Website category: jobs
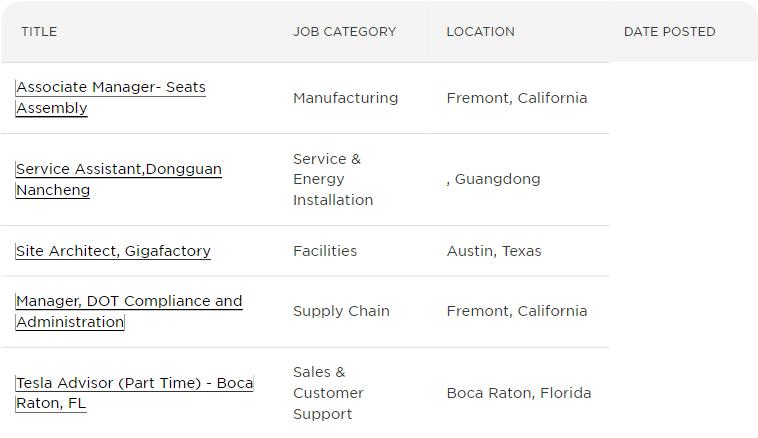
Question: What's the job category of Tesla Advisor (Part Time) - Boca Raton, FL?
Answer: Sales & Customer Support

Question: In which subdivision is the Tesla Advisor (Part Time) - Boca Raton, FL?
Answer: Sales & Customer Support

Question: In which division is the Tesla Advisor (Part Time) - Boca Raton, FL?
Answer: Sales & Customer Support

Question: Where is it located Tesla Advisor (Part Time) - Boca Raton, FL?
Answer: Sales & Customer Support

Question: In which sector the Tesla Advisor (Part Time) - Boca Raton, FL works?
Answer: Sales & Customer Support

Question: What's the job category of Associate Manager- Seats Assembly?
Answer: Manufacturing

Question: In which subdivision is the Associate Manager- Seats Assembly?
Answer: Manufacturing

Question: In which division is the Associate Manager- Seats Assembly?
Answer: Manufacturing

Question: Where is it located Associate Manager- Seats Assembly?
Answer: Manufacturing

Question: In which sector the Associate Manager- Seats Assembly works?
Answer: Manufacturing

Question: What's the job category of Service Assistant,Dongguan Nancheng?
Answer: Service & Energy Installation

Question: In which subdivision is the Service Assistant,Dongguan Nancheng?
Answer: Service & Energy Installation

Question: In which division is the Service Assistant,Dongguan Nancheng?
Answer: Service & Energy Installation

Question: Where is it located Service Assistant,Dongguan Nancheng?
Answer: Service & Energy Installation

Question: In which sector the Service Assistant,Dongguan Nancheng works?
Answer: Service & Energy Installation

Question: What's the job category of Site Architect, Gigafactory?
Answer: Facilities

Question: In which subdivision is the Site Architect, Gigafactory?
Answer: Facilities

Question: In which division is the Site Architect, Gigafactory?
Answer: Facilities

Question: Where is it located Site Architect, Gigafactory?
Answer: Facilities

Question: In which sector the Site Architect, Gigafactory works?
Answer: Facilities

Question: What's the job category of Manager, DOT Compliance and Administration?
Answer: Supply Chain

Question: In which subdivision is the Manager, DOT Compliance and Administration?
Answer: Supply Chain

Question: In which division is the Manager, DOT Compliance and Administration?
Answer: Supply Chain

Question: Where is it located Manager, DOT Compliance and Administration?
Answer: Supply Chain

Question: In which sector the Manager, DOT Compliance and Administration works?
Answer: Supply Chain

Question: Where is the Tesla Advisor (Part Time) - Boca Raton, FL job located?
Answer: Boca Raton, Florida

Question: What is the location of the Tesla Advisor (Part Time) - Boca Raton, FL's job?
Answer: Boca Raton, Florida

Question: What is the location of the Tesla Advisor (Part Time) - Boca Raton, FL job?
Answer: Boca Raton, Florida

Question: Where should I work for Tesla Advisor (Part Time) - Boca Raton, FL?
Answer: Boca Raton, Florida

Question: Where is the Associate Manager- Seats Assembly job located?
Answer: Fremont, California

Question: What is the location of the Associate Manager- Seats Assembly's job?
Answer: Fremont, California

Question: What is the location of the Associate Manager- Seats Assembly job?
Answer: Fremont, California

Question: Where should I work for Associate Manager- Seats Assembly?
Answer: Fremont, California

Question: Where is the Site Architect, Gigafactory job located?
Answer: Austin, Texas

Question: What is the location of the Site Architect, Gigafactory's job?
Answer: Austin, Texas

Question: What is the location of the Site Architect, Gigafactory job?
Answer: Austin, Texas

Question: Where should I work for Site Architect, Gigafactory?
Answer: Austin, Texas

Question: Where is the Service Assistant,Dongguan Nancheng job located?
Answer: , Guangdong

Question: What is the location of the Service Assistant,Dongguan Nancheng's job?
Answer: , Guangdong

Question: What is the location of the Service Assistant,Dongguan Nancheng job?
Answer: , Guangdong

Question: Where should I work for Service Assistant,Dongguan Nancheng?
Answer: , Guangdong

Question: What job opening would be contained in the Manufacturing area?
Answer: Associate Manager- Seats Assembly

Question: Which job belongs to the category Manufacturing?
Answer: Associate Manager- Seats Assembly

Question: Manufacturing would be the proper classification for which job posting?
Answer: Associate Manager- Seats Assembly

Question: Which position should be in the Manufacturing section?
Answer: Associate Manager- Seats Assembly

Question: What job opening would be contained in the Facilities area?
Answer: Site Architect, Gigafactory

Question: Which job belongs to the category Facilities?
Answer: Site Architect, Gigafactory

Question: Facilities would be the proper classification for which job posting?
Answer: Site Architect, Gigafactory

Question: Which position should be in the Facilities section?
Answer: Site Architect, Gigafactory

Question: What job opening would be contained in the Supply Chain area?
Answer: Manager, DOT Compliance and Administration

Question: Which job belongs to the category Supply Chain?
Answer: Manager, DOT Compliance and Administration

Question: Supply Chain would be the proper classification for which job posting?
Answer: Manager, DOT Compliance and Administration

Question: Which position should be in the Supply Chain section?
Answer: Manager, DOT Compliance and Administration

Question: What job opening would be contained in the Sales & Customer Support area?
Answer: Tesla Advisor (Part Time) - Boca Raton, FL

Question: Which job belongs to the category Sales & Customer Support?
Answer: Tesla Advisor (Part Time) - Boca Raton, FL

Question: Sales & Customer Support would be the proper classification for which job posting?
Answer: Tesla Advisor (Part Time) - Boca Raton, FL

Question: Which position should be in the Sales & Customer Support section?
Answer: Tesla Advisor (Part Time) - Boca Raton, FL

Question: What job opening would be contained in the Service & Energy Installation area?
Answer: Service Assistant,Dongguan Nancheng

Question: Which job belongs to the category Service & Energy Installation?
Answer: Service Assistant,Dongguan Nancheng

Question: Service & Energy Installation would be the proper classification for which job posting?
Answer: Service Assistant,Dongguan Nancheng

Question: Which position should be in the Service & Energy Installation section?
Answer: Service Assistant,Dongguan Nancheng

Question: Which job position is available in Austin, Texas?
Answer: Site Architect, Gigafactory

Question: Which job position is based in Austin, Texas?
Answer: Site Architect, Gigafactory

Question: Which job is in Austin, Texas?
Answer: Site Architect, Gigafactory